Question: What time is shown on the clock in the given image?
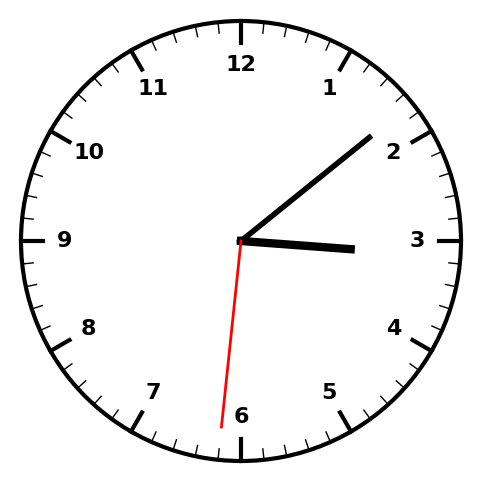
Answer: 03:08:31